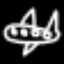
Label: airplane